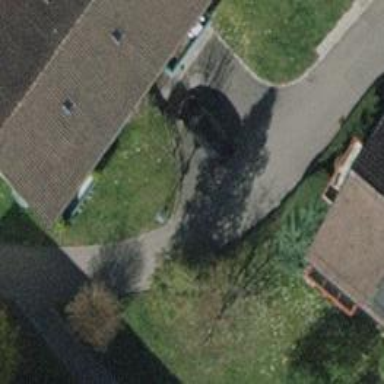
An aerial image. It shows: Bollard barrier.